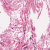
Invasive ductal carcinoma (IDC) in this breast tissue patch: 0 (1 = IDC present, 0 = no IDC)